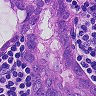
Metastatic tissue present: yes